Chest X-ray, PA view. Patient: 57 years old, sex M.
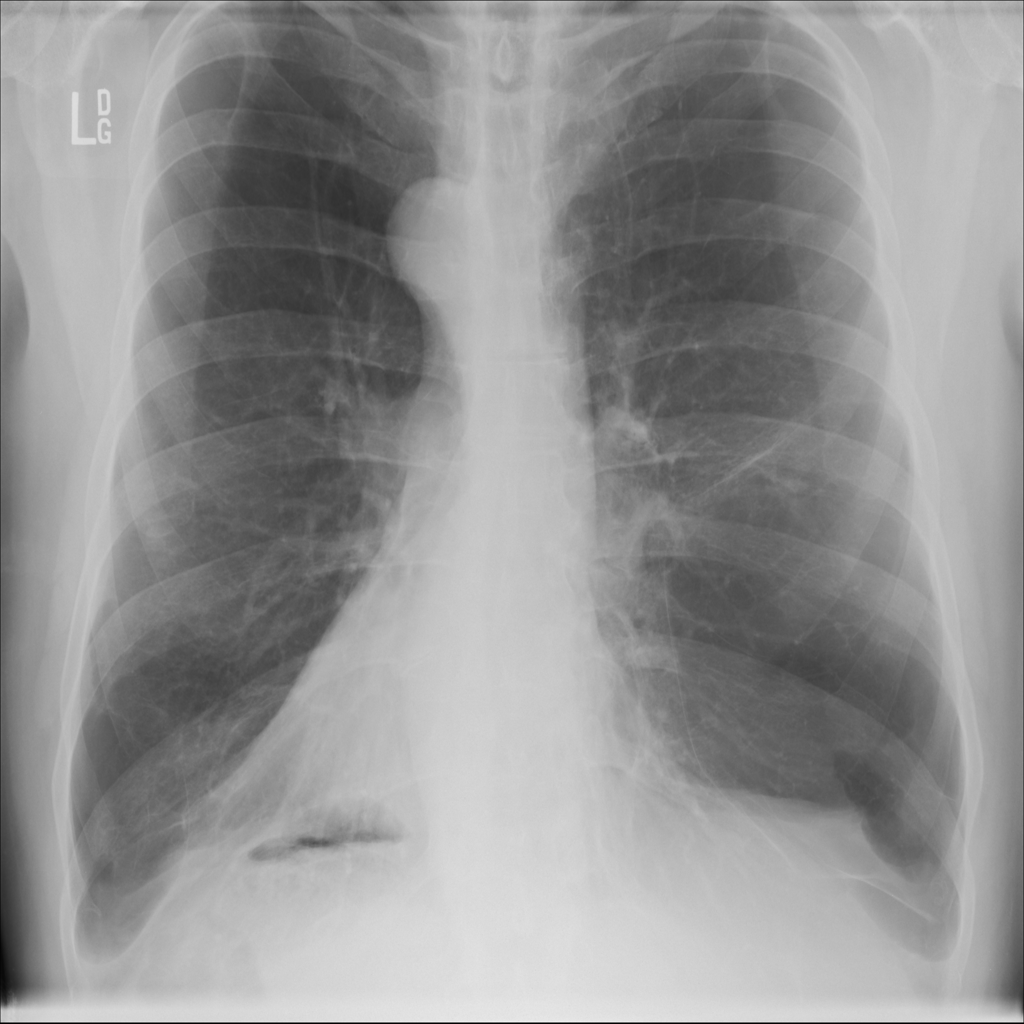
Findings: Emphysema